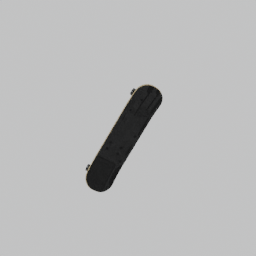
Label: mechanical